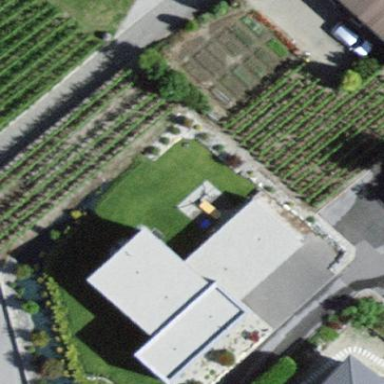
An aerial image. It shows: Beautiful vineyard in the countryside.